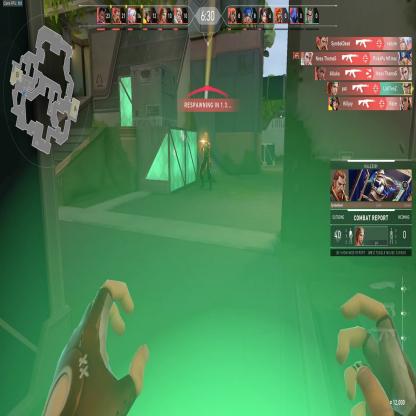
Label: enemy